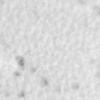
Label: no_change